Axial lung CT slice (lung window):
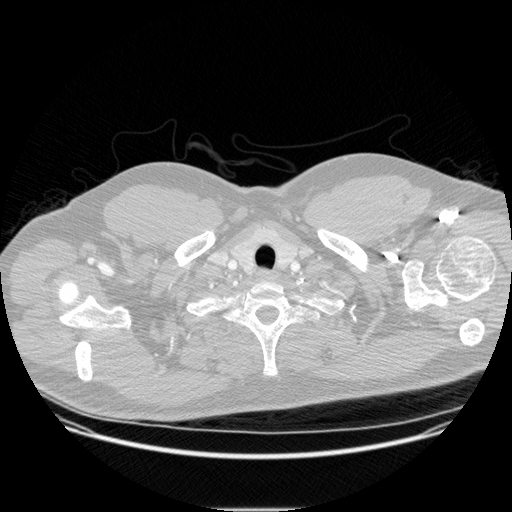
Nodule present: no